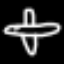
Label: airplane